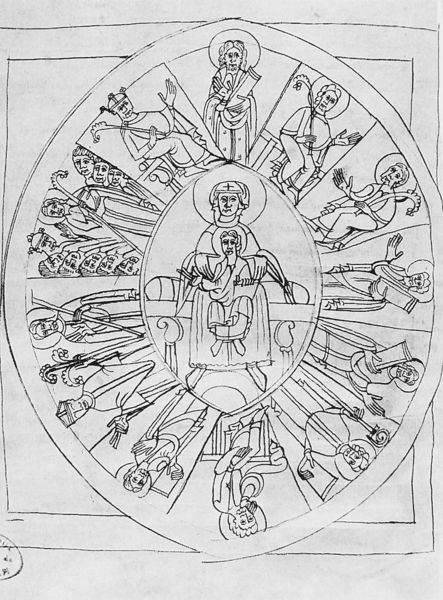
Titel: Evangeliar
Institution: Perpignan, Bibliothèque Municipale
Schlagwörter: gott, frau, männer, zeichnung, bibel, mutter, bischof, könig, thron, buch, kreuz, druck, herrscher, heiligenschein, christus, jesus, jesus christus, christlich, segnen, heilige, mandala, heilig, maria, mandorla, apostel, gottes, pantokrator, umzeichnung, jesu christi